Question: I need to specify a predefined text in the textarea that pops up when you click "like". How can I do that? (I am not talking about the description that you can set with og:description).

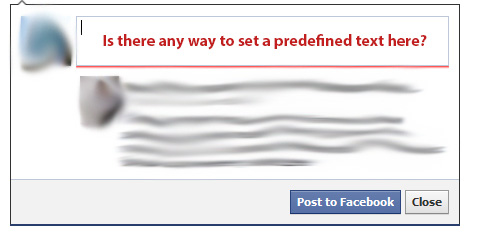
Answer: that section of the post is populated with a <URL>.
I don't think that there is a way to add text to a facebook like, unless the person who shares it wants to add a comment. If your app has special API privileges then you can probably add a personalized message. For that though, you have to apply and applications are closed at the moment. I hope this helps.